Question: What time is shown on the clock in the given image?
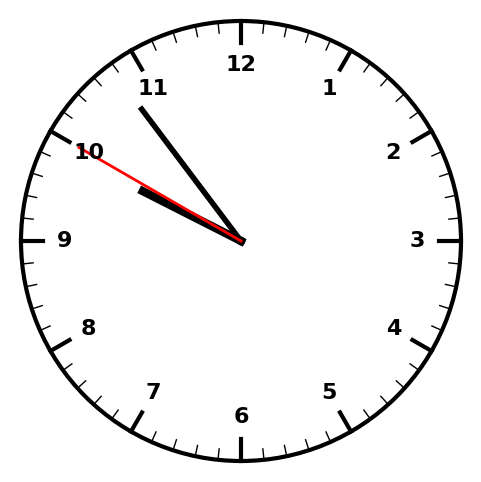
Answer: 09:53:50